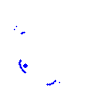
Particle: kaon